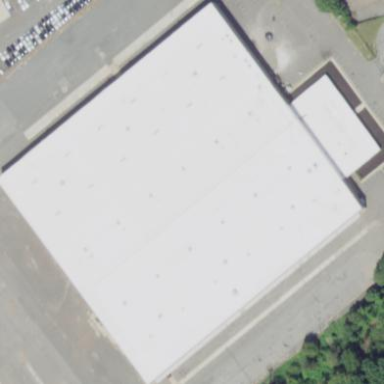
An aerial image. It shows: Warehouse.